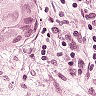
Metastatic tissue present: yes